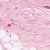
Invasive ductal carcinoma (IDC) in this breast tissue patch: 0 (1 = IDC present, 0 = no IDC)